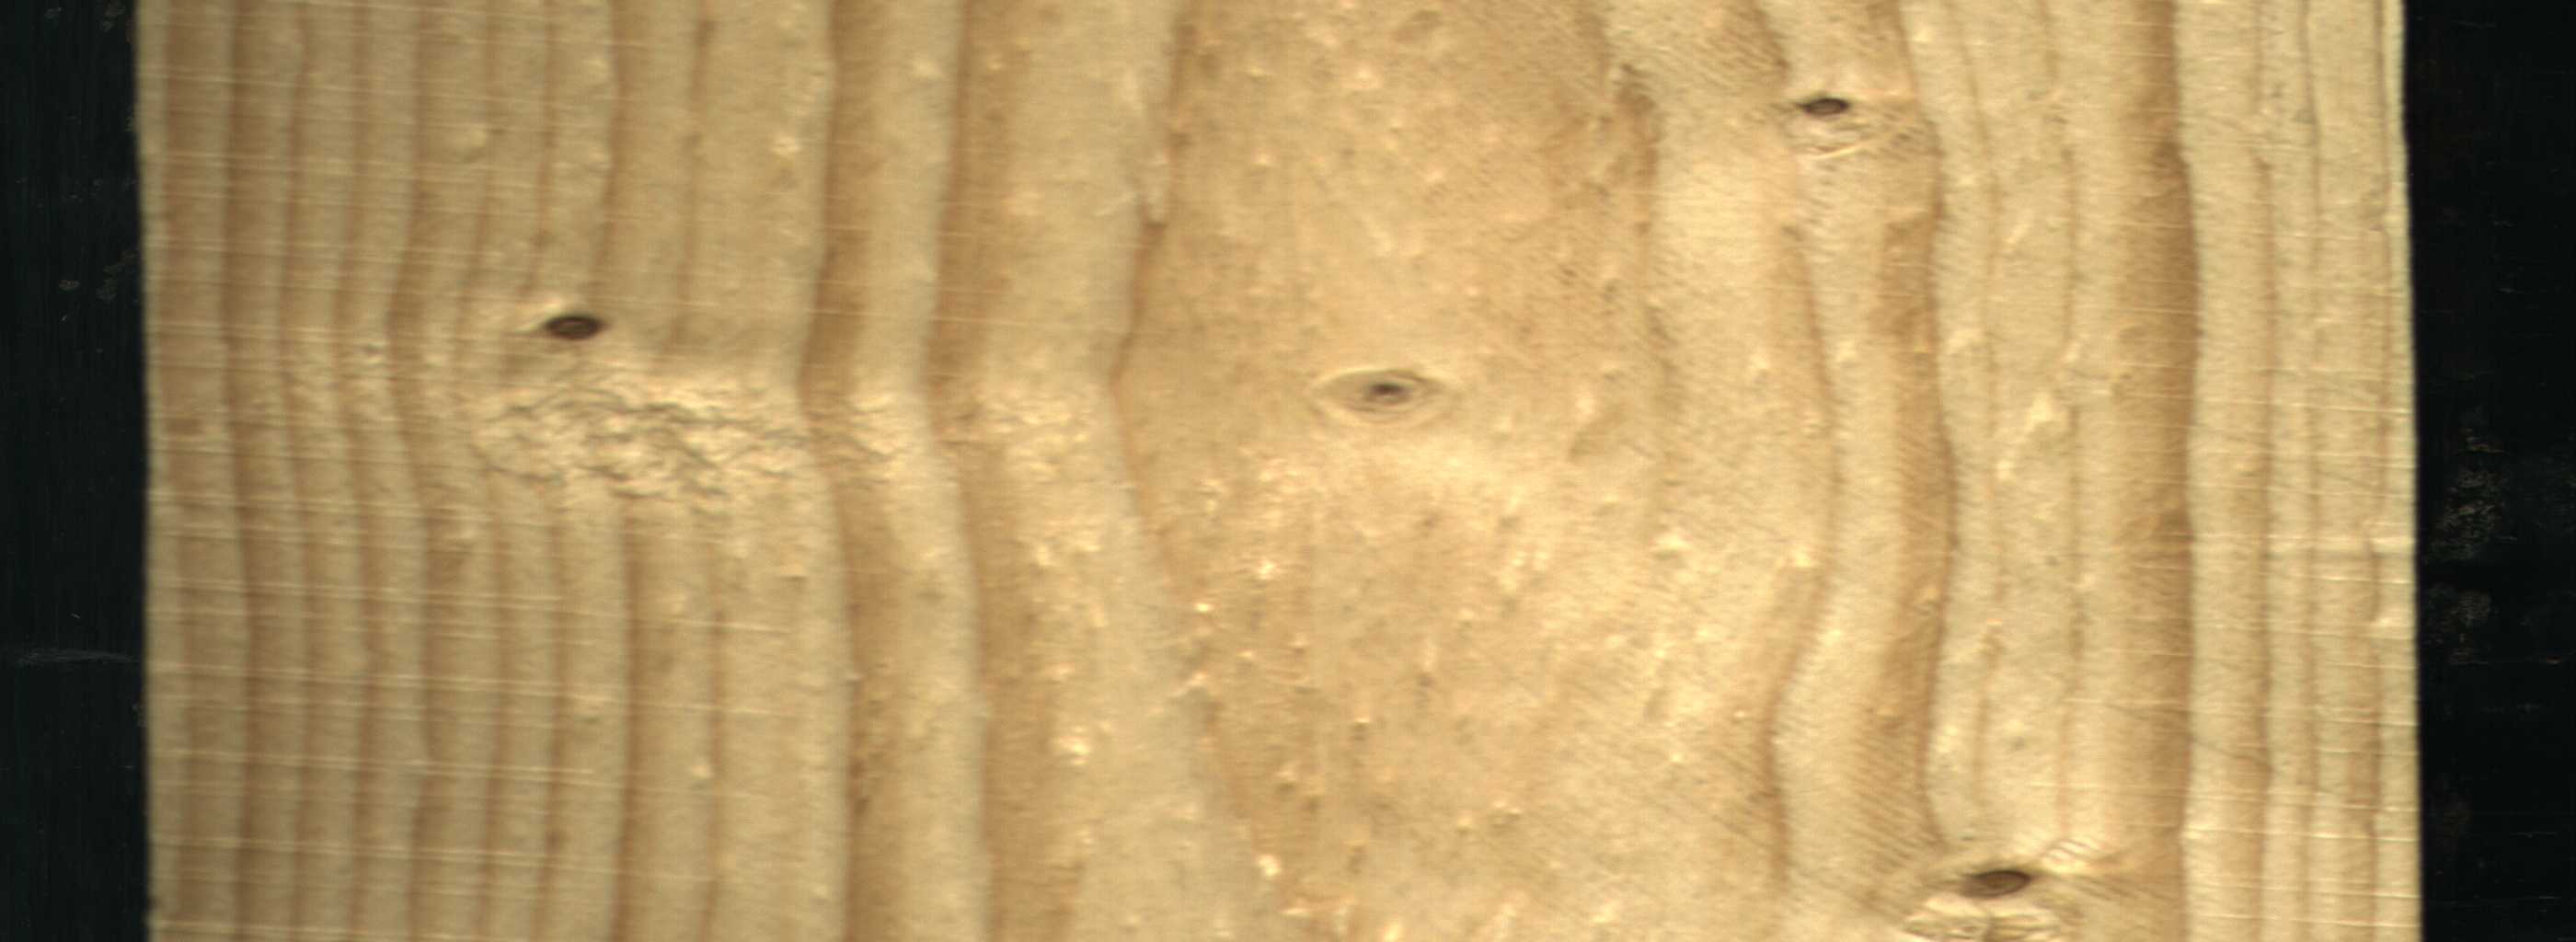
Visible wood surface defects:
Dead_Knot
Live_Knot
Live_Knot
Live_Knot